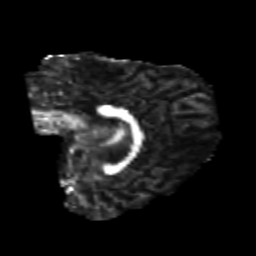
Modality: FA
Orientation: sagittal
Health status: healthy
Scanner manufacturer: philips
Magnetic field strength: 3 T
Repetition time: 6.964 s
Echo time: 0.092 s